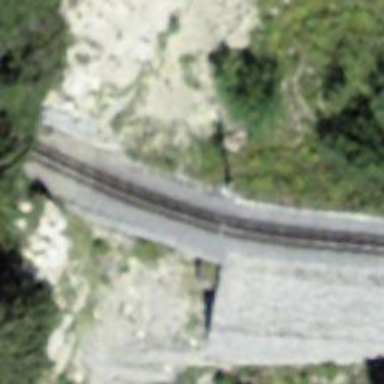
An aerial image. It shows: Narrow-gauge railway bridge with contact line electrification.